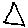
Label: triangle